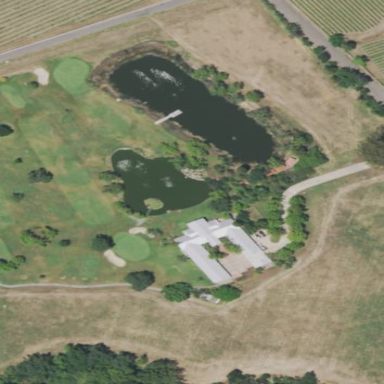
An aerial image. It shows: Golf course surrounded by greenery.